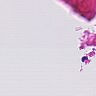
Metastatic tissue present: no